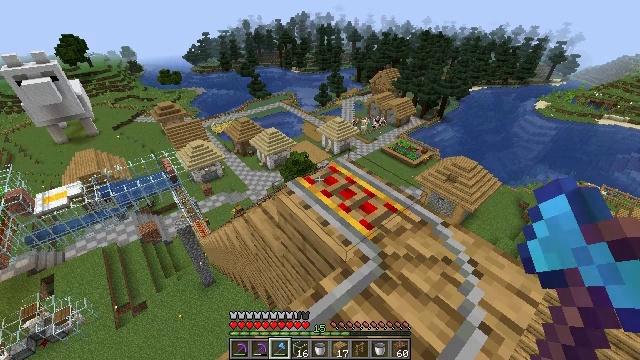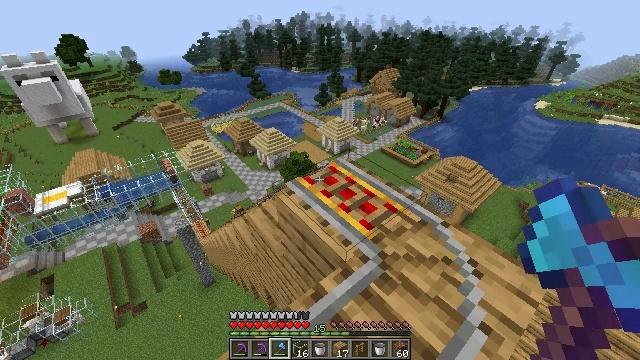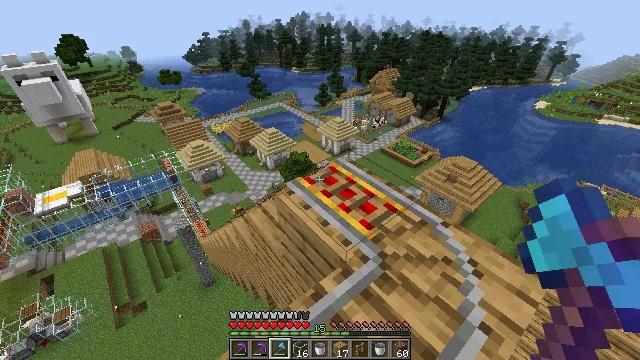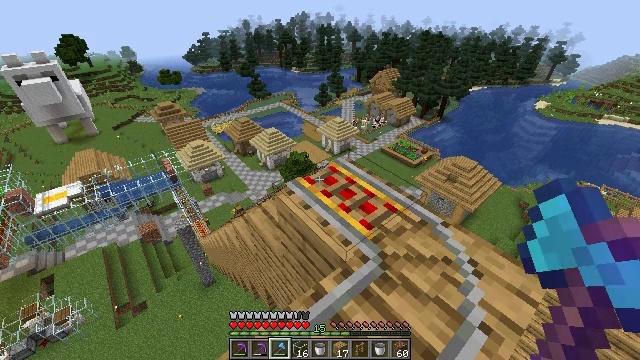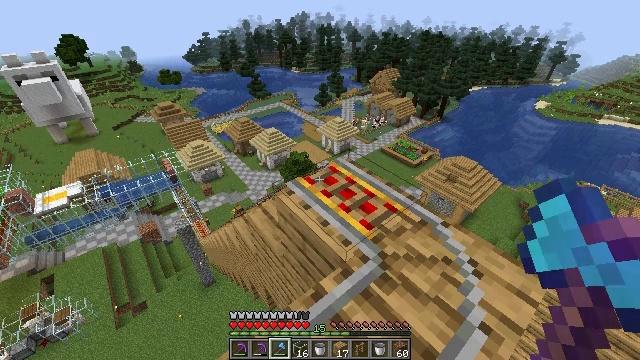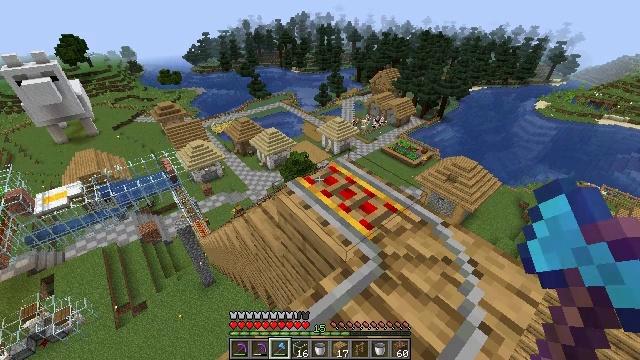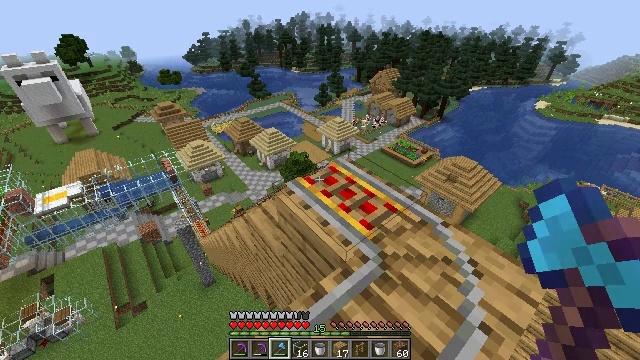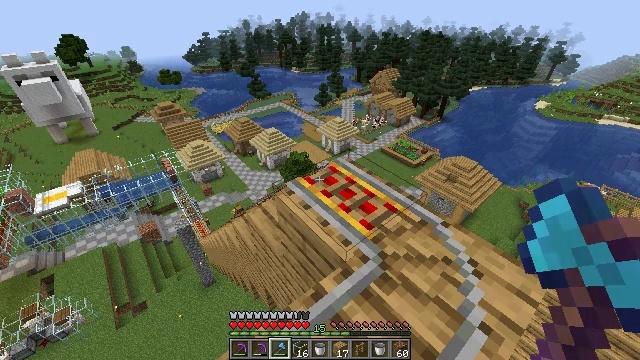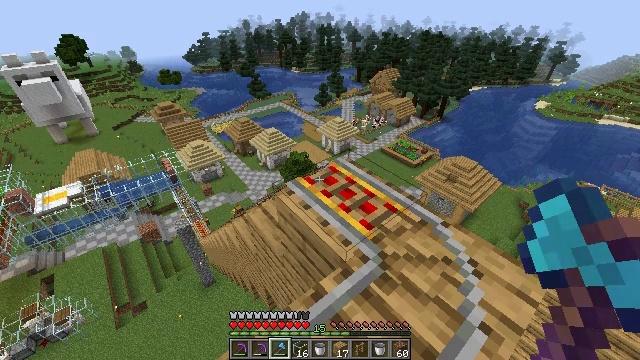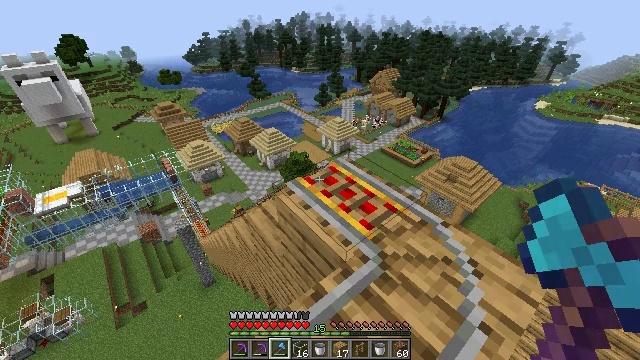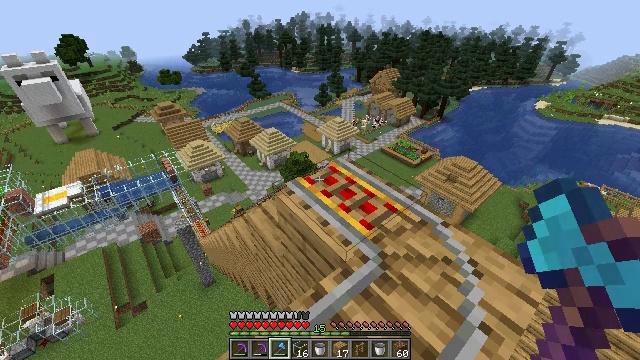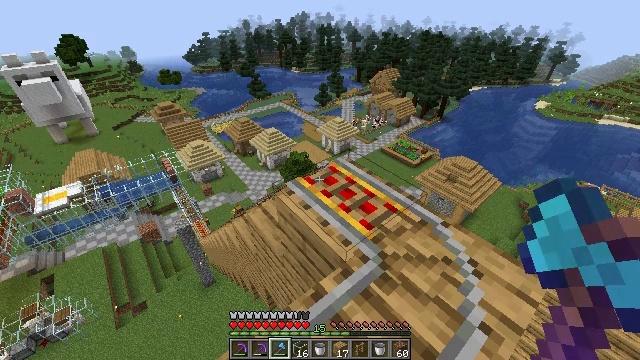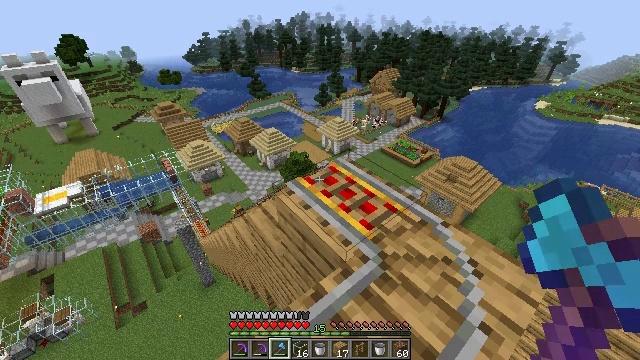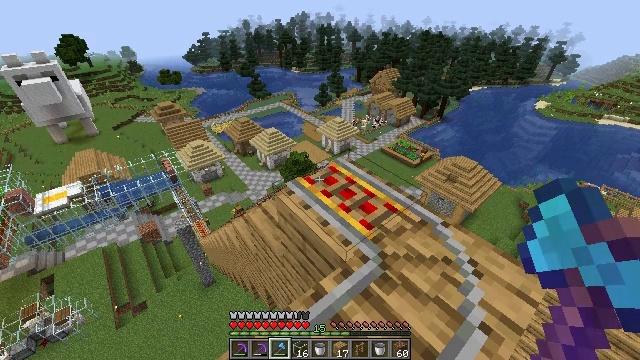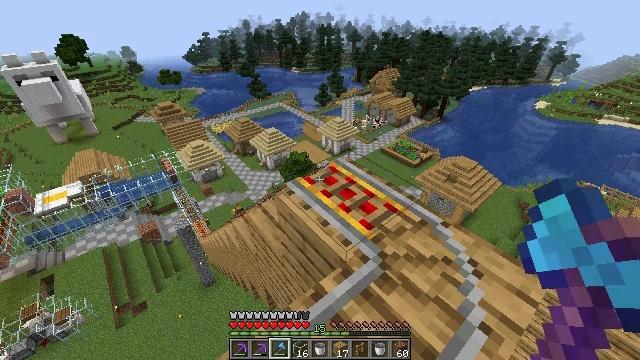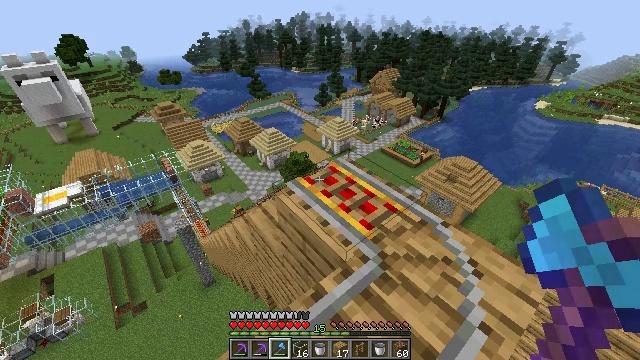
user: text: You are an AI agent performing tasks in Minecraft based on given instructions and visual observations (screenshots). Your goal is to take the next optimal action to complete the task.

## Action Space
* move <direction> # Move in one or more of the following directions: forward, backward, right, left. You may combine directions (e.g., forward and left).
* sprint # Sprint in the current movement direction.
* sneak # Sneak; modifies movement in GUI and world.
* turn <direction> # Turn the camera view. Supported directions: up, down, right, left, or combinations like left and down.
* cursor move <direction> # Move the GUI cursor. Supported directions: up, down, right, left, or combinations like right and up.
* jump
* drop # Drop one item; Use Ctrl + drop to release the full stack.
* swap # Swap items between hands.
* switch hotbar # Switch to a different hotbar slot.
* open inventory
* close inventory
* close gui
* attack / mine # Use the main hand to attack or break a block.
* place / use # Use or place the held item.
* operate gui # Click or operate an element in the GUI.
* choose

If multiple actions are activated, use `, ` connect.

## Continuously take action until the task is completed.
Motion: motion action
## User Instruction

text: Collect rails for building a railway.
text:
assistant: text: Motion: no_op
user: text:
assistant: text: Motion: no_op
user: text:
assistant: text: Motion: no_op
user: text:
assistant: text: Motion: no_op
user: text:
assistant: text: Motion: no_op
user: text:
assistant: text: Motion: no_op
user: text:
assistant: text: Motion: no_op
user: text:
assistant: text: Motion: no_op
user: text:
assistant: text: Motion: no_op
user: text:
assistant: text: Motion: no_op
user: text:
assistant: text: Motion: no_op
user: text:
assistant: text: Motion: no_op
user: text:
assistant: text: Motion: no_op
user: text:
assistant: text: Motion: no_op
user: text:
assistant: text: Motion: no_op
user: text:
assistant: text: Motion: no_op
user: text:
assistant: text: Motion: no_op
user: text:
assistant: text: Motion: no_op
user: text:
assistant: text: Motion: no_op
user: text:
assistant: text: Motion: no_op
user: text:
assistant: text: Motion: no_op
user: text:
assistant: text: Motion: no_op
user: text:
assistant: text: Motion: no_op
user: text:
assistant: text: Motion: no_op
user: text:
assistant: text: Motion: no_op
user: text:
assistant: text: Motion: no_op
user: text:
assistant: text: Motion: no_op
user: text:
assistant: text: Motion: no_op
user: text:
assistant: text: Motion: no_op
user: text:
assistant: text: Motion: no_op